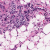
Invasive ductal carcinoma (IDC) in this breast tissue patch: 0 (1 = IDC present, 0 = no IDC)